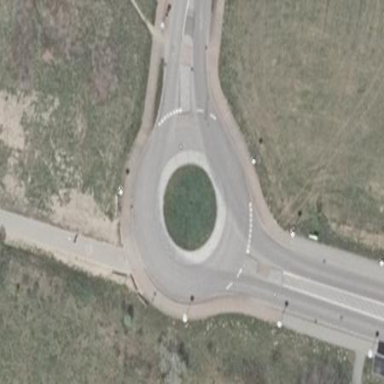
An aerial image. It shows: Residential road with asphalt surface leading to roundabout.